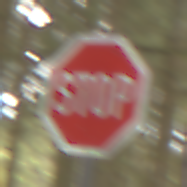
Verkehrszeichen: Stop
Umgebung: Outdoor, Nature
Tageszeit: MorningAfternoon
Wetter: Overcast
Licht: Natural
Jahreszeit: Winter
Kontrast: LowContrast